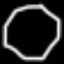
Label: octagon